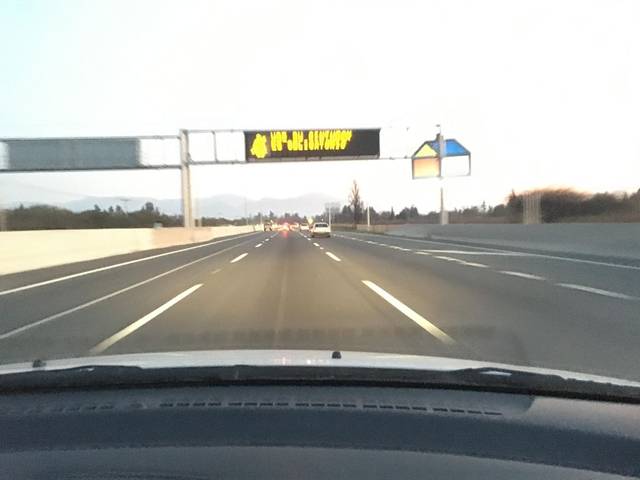
Region: Chile
Coordinates: -33.646, -70.878